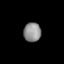
Tissue: lung
Cell type: Endothelial cells
Senescence score: 0.2217
Nuclear area (px): 324
Mean DAPI intensity: 143.843